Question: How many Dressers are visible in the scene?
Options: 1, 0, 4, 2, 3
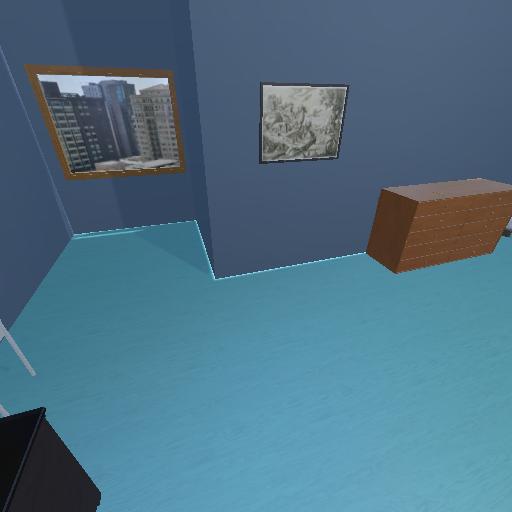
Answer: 1